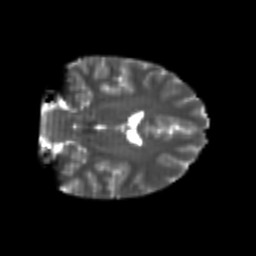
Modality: T2w
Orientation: coronal
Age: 21
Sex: female
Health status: healthy
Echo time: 0.074 s